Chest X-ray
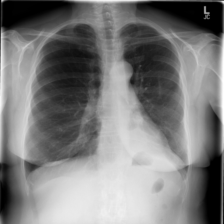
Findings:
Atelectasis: negative
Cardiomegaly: negative
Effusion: negative
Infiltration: negative
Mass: positive
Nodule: negative
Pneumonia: negative
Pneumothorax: negative
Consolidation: negative
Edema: negative
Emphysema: positive
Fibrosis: negative
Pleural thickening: negative
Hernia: negative